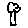
Label: tree